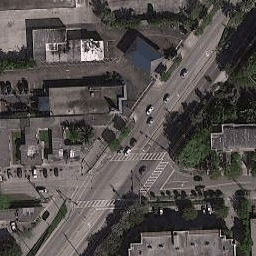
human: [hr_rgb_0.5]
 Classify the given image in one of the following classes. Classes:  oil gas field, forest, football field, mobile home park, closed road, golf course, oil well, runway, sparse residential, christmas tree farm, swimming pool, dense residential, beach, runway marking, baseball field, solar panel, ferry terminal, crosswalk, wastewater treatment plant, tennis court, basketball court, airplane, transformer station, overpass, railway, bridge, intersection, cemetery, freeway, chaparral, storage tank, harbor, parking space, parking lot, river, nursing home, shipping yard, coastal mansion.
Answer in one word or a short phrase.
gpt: intersection